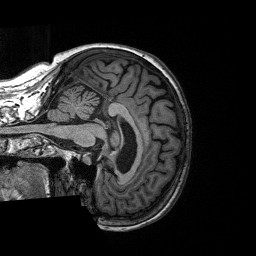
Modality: T1w
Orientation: sagittal
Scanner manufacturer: siemens
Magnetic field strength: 3 T
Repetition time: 2.3 s
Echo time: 0.00226 s